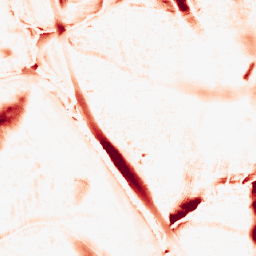
Category: morphological
Decomposition family: morphological_ellipse
Decomposition parameters: operation: opening
width: 30
height: 50
Upsampling method: nearest
Upsampling parameters: scale: 2
Upsampling scale: 2